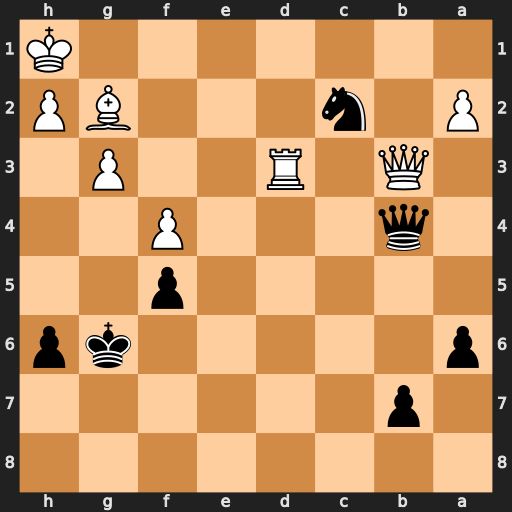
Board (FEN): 8/1p6/p5kp/5p2/1q3P2/1Q1R2P1/P1n3BP/7K
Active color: b
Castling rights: -
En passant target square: -
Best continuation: Qe1+ Bf1 Qxf1#